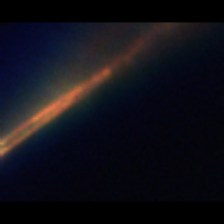
Taxon: Leptocylindrus
Group: Diatoms